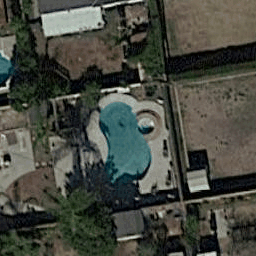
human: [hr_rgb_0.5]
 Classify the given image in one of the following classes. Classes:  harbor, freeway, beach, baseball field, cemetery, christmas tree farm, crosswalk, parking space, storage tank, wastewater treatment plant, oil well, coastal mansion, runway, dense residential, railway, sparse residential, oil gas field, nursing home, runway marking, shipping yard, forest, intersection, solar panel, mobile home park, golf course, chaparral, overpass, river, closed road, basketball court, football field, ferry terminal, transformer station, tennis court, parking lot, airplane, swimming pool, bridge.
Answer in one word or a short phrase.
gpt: swimming pool